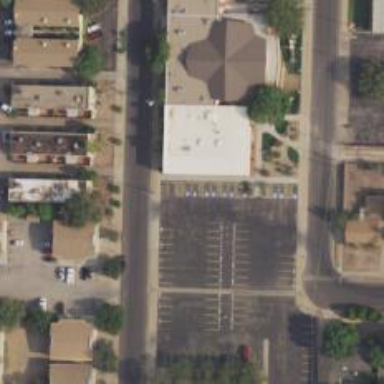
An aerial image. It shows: Parking space.